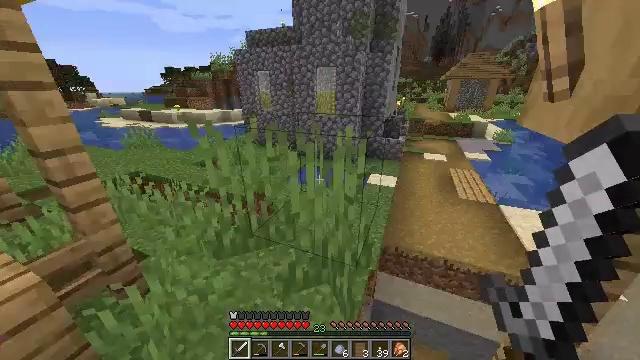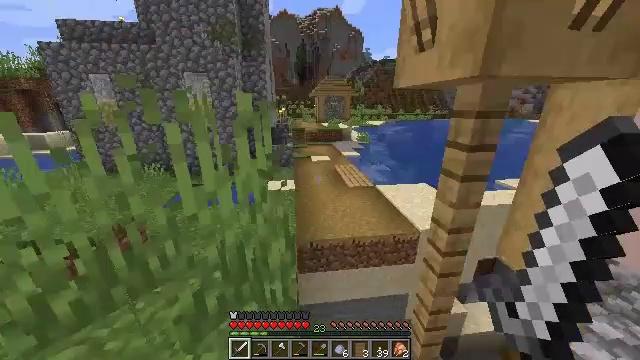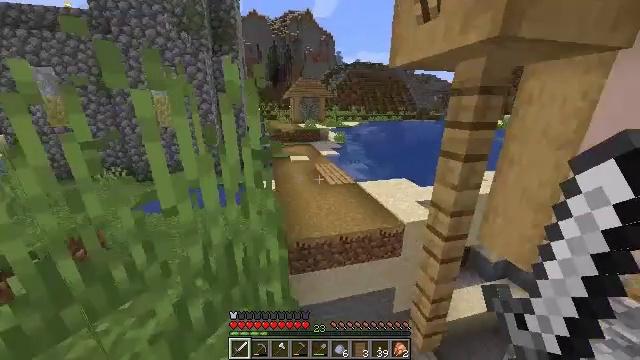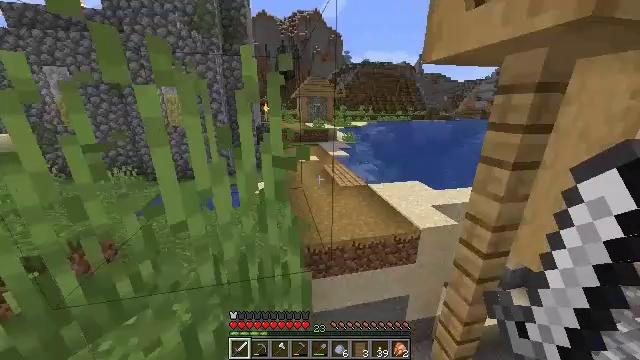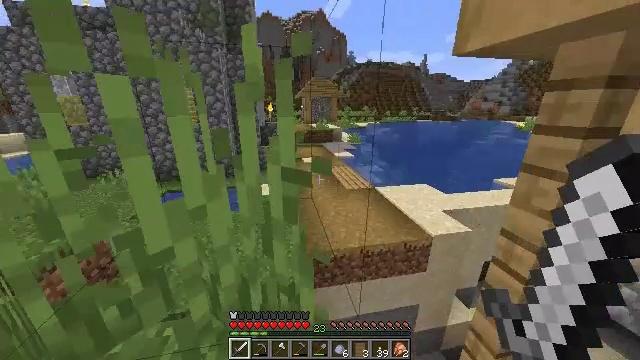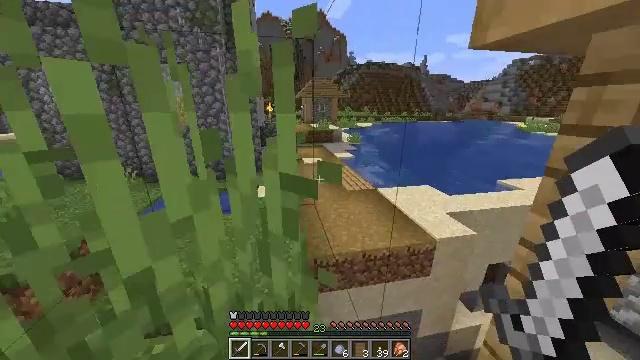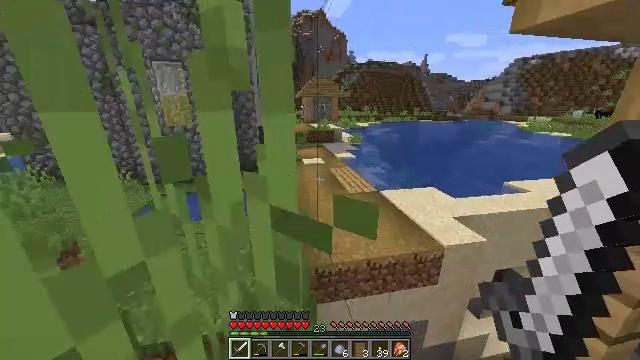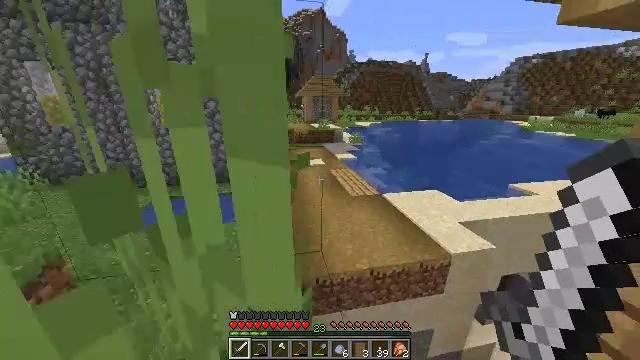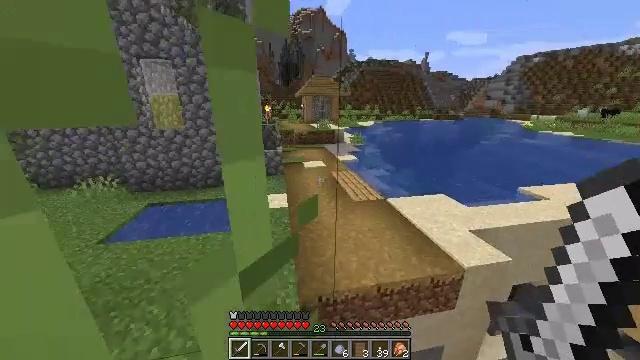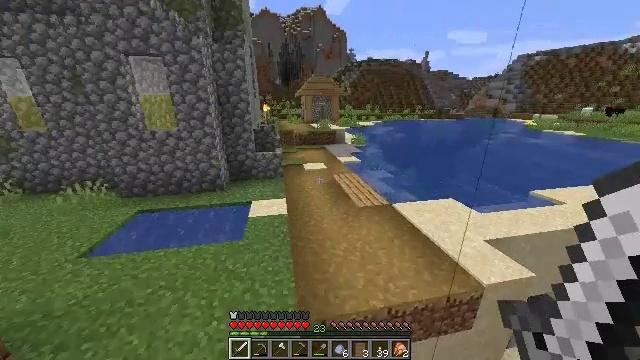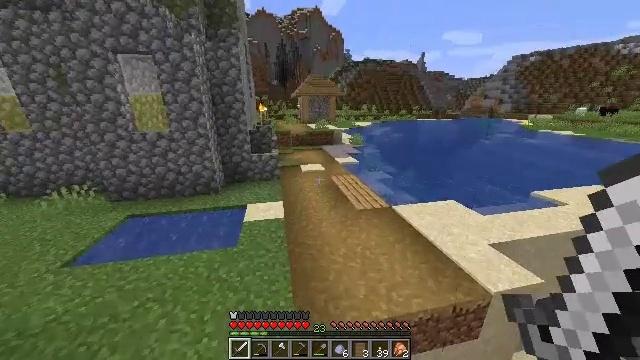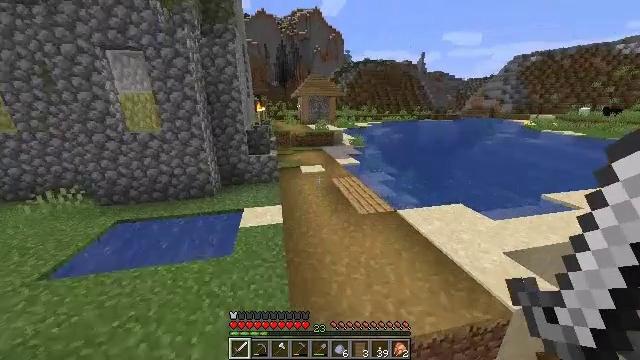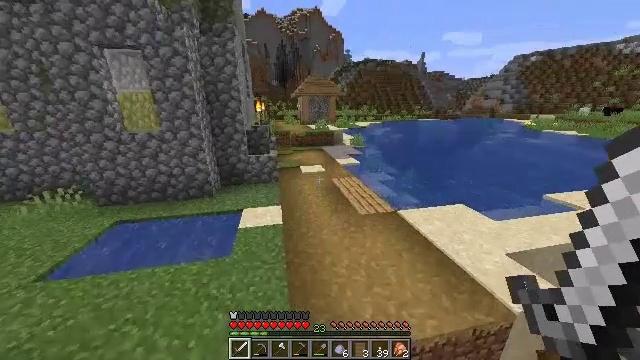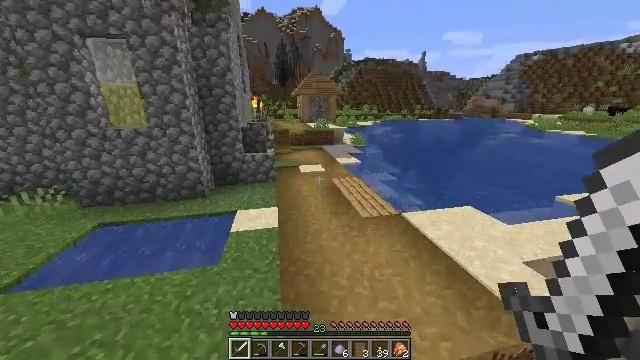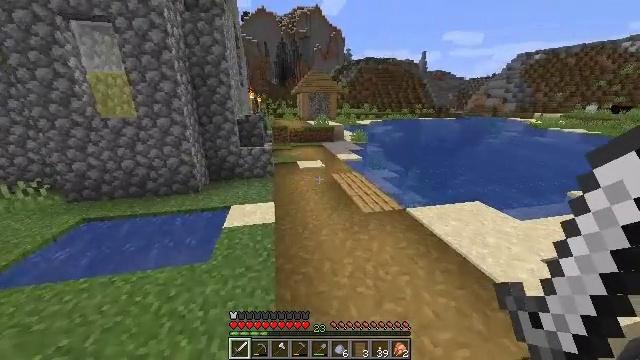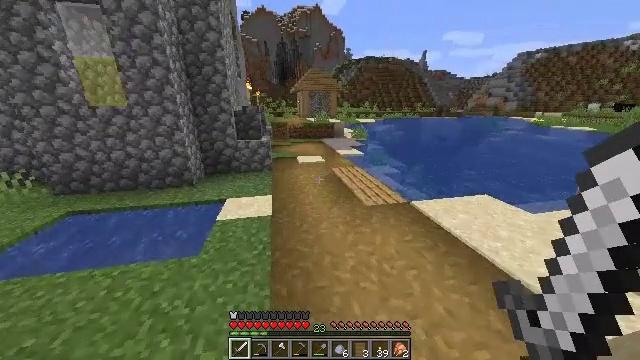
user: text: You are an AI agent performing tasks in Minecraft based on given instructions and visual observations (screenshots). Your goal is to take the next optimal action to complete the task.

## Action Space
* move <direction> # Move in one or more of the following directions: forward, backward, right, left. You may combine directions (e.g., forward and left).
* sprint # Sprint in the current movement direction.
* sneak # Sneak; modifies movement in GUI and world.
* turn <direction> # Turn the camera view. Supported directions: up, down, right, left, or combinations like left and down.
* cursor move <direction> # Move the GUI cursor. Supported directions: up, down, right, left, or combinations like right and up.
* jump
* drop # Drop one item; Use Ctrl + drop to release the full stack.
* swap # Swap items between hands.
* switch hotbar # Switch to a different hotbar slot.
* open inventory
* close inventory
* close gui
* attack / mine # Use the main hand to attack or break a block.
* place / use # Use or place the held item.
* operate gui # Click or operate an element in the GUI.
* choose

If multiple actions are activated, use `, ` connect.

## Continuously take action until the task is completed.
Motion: motion action
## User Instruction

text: Recover the brewing stand by mining it.
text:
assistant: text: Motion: move forward, sprint, turn right and up
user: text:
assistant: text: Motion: move forward, sprint, turn right
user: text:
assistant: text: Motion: move forward, sprint, turn left
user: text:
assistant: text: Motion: move forward, sprint
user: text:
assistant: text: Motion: move forward, sprint
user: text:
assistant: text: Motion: move forward, sprint
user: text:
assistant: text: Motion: move forward, sprint
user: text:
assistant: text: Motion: move forward, sprint
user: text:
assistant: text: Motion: move forward, sprint
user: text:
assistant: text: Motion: move forward, sprint
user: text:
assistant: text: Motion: move forward, sprint
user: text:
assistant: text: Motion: move forward, sprint
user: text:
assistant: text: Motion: move forward, sprint
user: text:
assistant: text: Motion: move forward, sprint, jump
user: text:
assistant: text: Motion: move forward, sprint, jump
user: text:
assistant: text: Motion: move forward, sprint, jump
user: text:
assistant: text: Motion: move forward, sprint, jump
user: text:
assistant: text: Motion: move forward, sprint, jump
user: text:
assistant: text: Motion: move forward, sprint, jump
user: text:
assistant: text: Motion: move forward, sprint
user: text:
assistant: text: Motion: move forward, sprint
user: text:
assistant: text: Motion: move forward, sprint
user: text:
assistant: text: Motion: move forward, sprint
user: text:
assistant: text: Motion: move forward, sprint, turn left and up
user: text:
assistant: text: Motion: move forward, sprint
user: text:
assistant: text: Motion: move forward, sprint
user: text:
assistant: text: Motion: move forward, sprint
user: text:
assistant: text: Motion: move forward, sprint
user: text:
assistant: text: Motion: move forward, sprint, jump
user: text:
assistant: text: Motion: move forward, sprint, turn left, jump